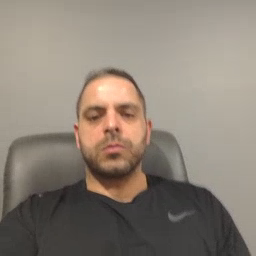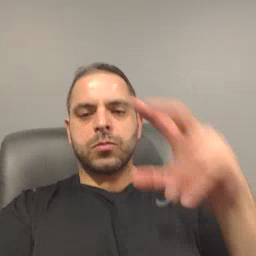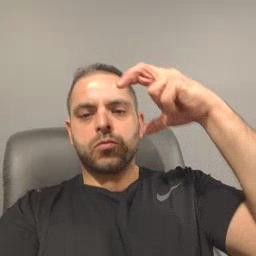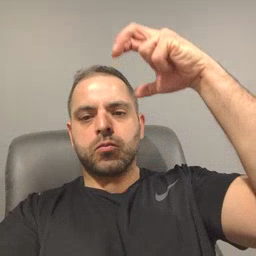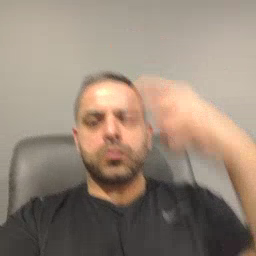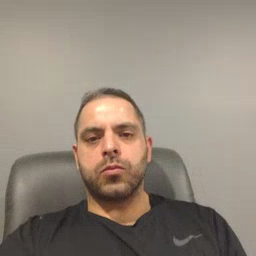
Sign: helicopter